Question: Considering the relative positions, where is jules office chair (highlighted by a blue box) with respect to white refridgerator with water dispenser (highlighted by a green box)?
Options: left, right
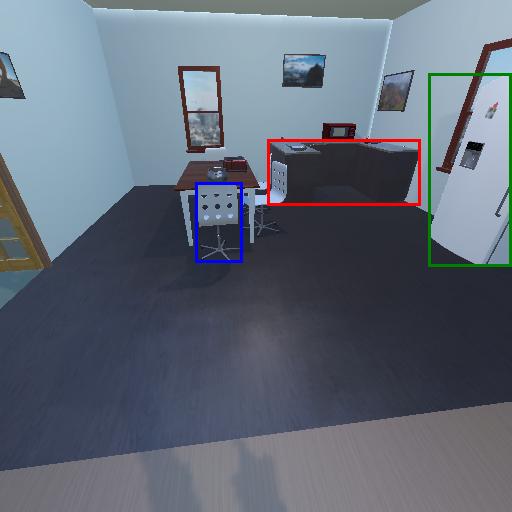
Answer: left